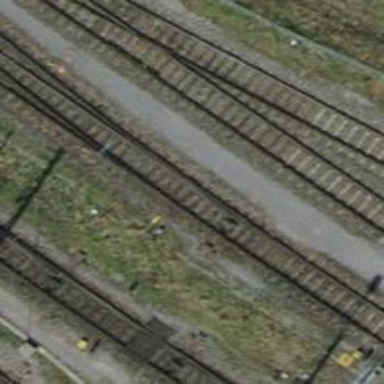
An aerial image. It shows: Railway yard with electrified tracks and single track.